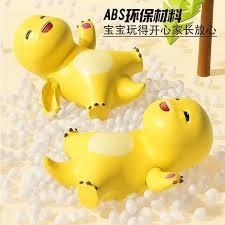
Label: nailong